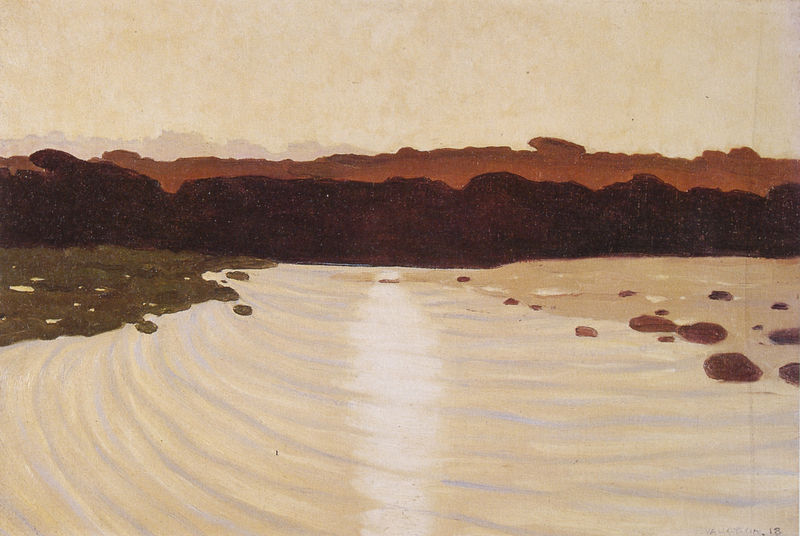
Titel: Abendstimmung bei Ploumanach
Künstler: Félix Vallotton
Standort: Basel
Institution: Privatsammlung
Schlagwörter: berg, blau, dunkel, felsen, gemälde, himmel, meer, schatten, wasser, weiß, wolken, aquarell, bäume, fluss, gelb, grün, impressionismus, kubismus, landschaft, ocker, sand, see, ufer, bewegung, braun, grau, hell, hintergrund, licht, orange, pastell, gras, rot, wiese, beige, malerei, symbolismus, stein, steine, bild, bach, erde, horizont, hügel, natur, spiegelung, gewässer, sonne, boden, land, rosa, sanft, küste, strand, welle, wellen, lehm, mittag, abstrakt, berge, flächen, dunst, farbe, nebel, sonnenuntergang, tag, böschung, strom, strömung, jugendstil, glanz, streifen, lciht, stufen, surreal, reflexion, sog, pril, wei, alpen, erdfarben, flussbett, gestade, glitzer, perlmutt, rinnsal, wasserlauf, moos, stilisiert, reduktion, flecken, leicht, okker, reg, nebeö, wef, hjk, jkl, r, g, 124, sdf, qw, wer, we, 1918, ert, prile, qwe, 45t, 6zu, rtu, fgh, 64u, 78o, 67i, zui, 567, 456, 346, vbn, jzu, zr, 5z, 345, 234, wet, zuk, eu, ez, qwd, wqe, wq, tzj, tzk, fdh, fgfghfgh, trj, erhkerkwe, werower, oeqrqwj, qwejqwe, oqwe, lqwd, kqwd, qwdj, eowqo, qwrk, fgo, dfgigr, efkw, frot, meeresspielelung